Question: We have been using an app that clocks our engineers in/out by connecting a mysql database and submitting values to it. From the 13th, the app appears to have stopped working on note 4's, but still works fine on the note 2's.
We were wondering if a firmware update has possibly stopped this app from working as we have been using this app with absolutely no issues until the 13th and it only seems to be affecting those who have note 4's?

'''
<?php
$con=mysqli_connect("localhost","***********","**********","appacmef_App");
// Check connection
if (mysqli_connect_errno()) {
echo "Failed to connect to MySQL: " . mysqli_connect_error();
}
// escape variables for security
$employeeid = mysqli_real_escape_string($con, $_GET['employeeid']);
$time = mysqli_real_escape_string($con, $_GET['time']);
$longitude = mysqli_real_escape_string($con, $_GET['longitude']);
$lattitude = mysqli_real_escape_string($con, $_GET['lattitude']);
$vanreg = mysqli_real_escape_string($con, $_GET['vanreg']);
$sql="INSERT INTO clockings (employeeid, time, longitude, lattitude, vanreg)
VALUES ('$employeeid', '$time', '$longitude', '$lattitude', '$vanreg')";
if (!mysqli_query($con,$sql)) {
die('Error: ' . mysqli_error($con));
}
mysqli_close($con);
?>
'''
Any Help with this would be greatly appreciated.
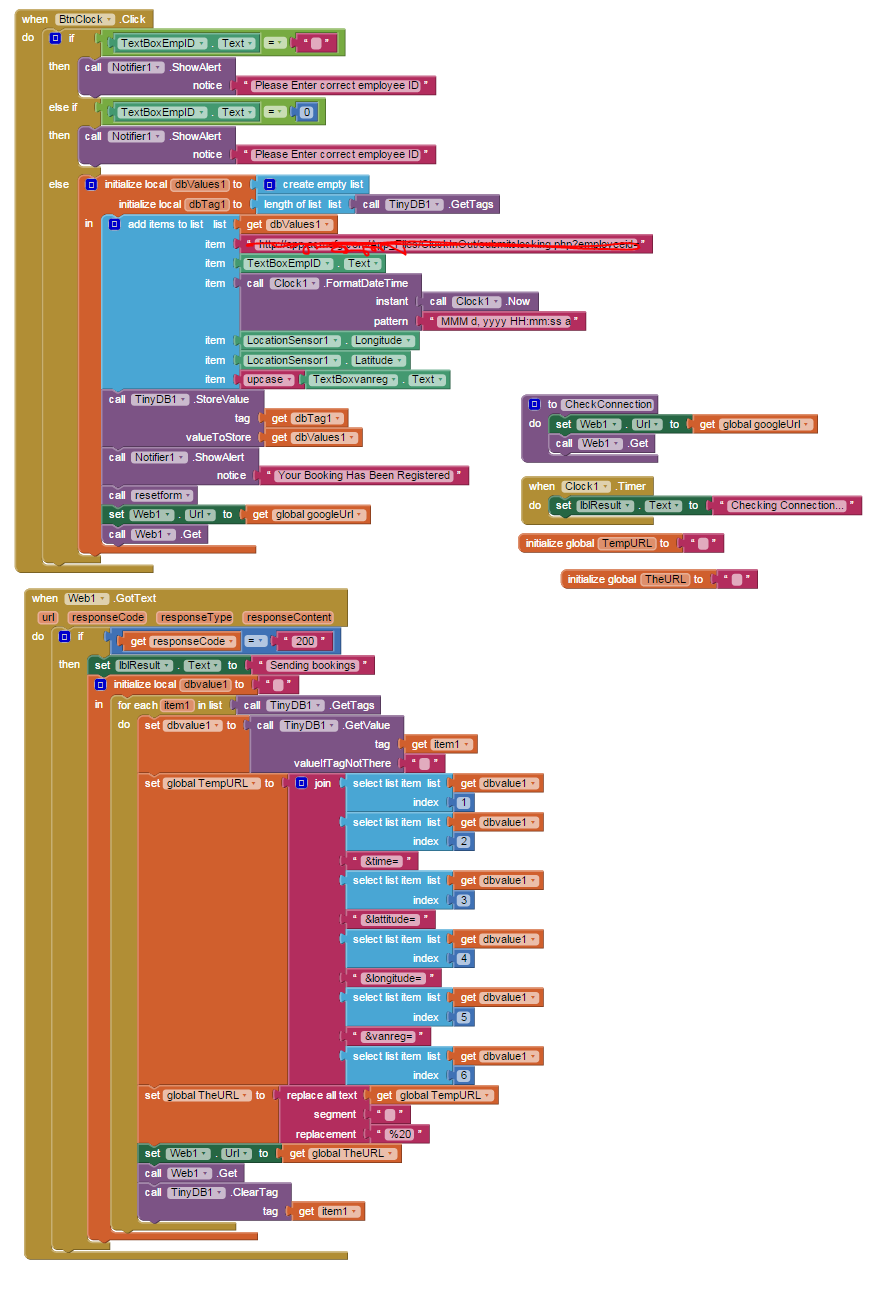
Answer: I have changed the blocks and it now works again